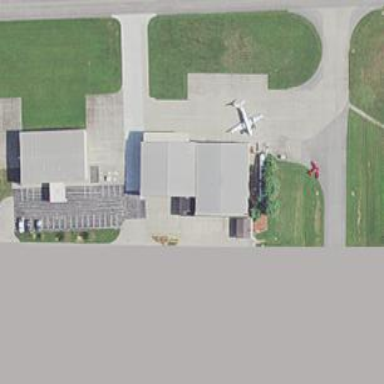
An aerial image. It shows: Apron at the airport.